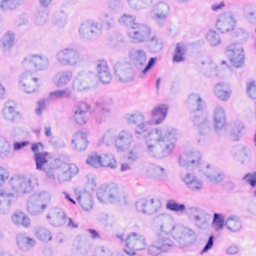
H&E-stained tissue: Breast